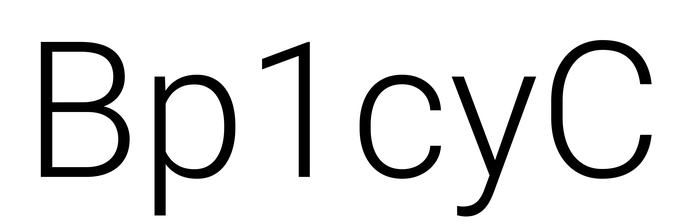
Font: Roboto_Light